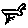
Label: bird